Question: I was using NSURLConnection to consume service now I am switching to AFNetworking but getting some strange error. My code
'''
NSDictionary *parameters = @{
@"email" : @"test@gyc.com",
@"confirmPassword" : @"12345",
@"userName" : @"mithilesh",
@"password" : @"12345",
@"termsAndConditionAccepted" : @1,
@"dob" : @"1190-03-05"
};
[[CTPHTTPClient sharedCTPHTTPClient] postPath:@"signup.json"
parameters:parameters
success: ^(AFHTTPRequestOperation *operation, id JSON){
NSLog(@"Res = %@",JSON);
}
failure:^(AFHTTPRequestOperation *operation, NSError *error){
[CTPUtilities showAlert:[error localizedDescription] delegate:self];
}];
'''

In above response you can see the red rectangle Its contain the valid response. I am getting it correctly when using NSURLConnection.
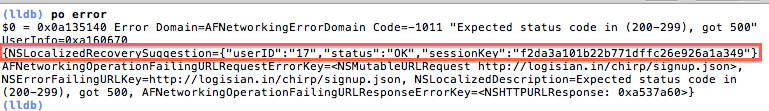
Answer: The problem is probably the server side sending a failure HTTP status code. Although you are sending the correct payload, you should be basing the status of your request on the status code, not on the payload's content. AFNetworking does this for you, and as the AFNetworking error says, the server returned 500.